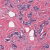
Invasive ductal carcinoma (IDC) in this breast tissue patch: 1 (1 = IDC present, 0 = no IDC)